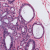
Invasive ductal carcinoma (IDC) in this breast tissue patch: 0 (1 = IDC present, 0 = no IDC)